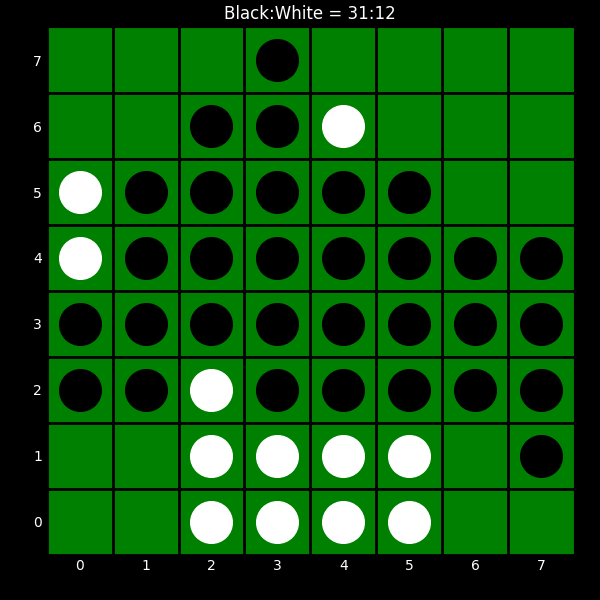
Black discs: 31
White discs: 12